【题型】选择题　【知识点】函数　【难度】easy
已知函数$f(x)=\begin{cases}
x, & x<0 \\
x^2, & x\geq 0
\end{cases}$，若关于$x$的不等式$f(x+a)\leq f(x^2)$的解集为$\mathbf{R}$，则实数$a$的取值范围为（）
\noindent A.$\left(-\infty,-\dfrac{1}{4}\right]$ \quad
B.$\left(-\infty,\dfrac{1}{4}\right]$ \quad
C.$\left[-\dfrac{1}{4},+\infty\right)$ \quad
D.$\left[\dfrac{1}{4},+\infty\right)$
【解答】
\raggedright
\noindent {\color{red}【答案】A}
\noindent {\color{red}【解析】由函数} $f(x)=\begin{cases}
x, & x<0 \\
x^2, & x\geq 0
\end{cases}$，{\color{red}作图如下：}

{\color{red}显然函数 $f(x)$ 在 $\mathbf{R}$ 上单调递增，由 $f(x+a)\leq f(x^2)$，则 $x+a\leq x^2$，}
{\color{red}整理可得} $a\leq x^2-x=\left(x-\dfrac{1}{2}\right)^2-\dfrac{1}{4}$，{\color{red}解得} $a\leq -\dfrac{1}{4}$。
{\color{red}故选：A.}
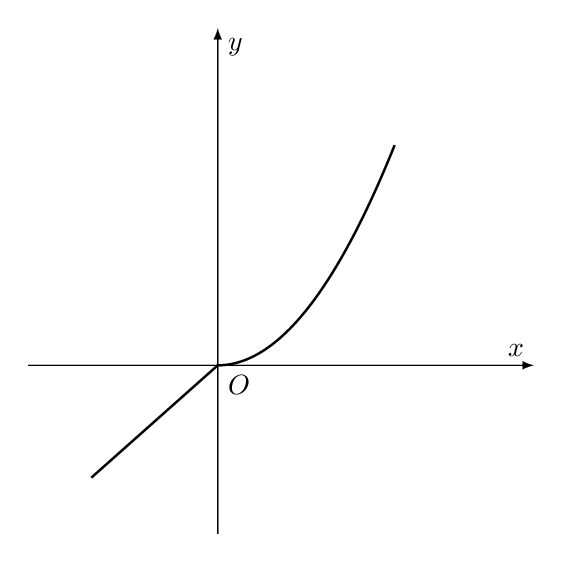